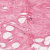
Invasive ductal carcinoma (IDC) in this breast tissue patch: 0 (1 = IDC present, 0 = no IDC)